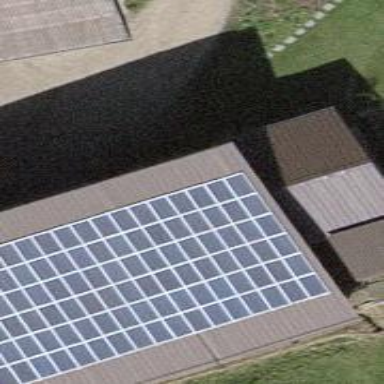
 consisting of solar photovoltaic panels."